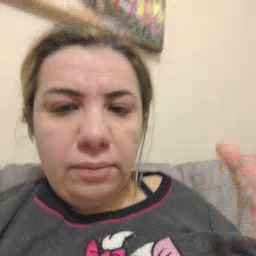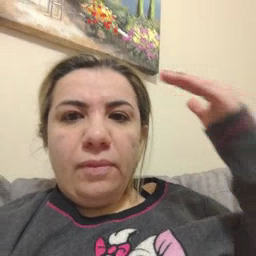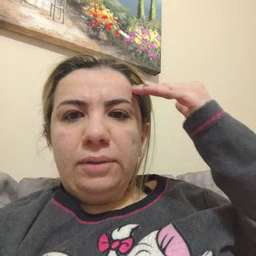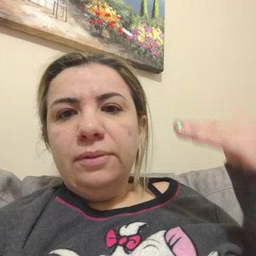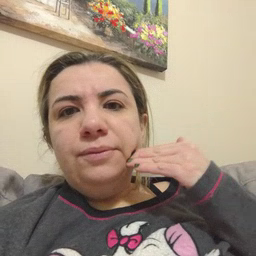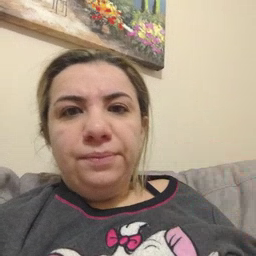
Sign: head